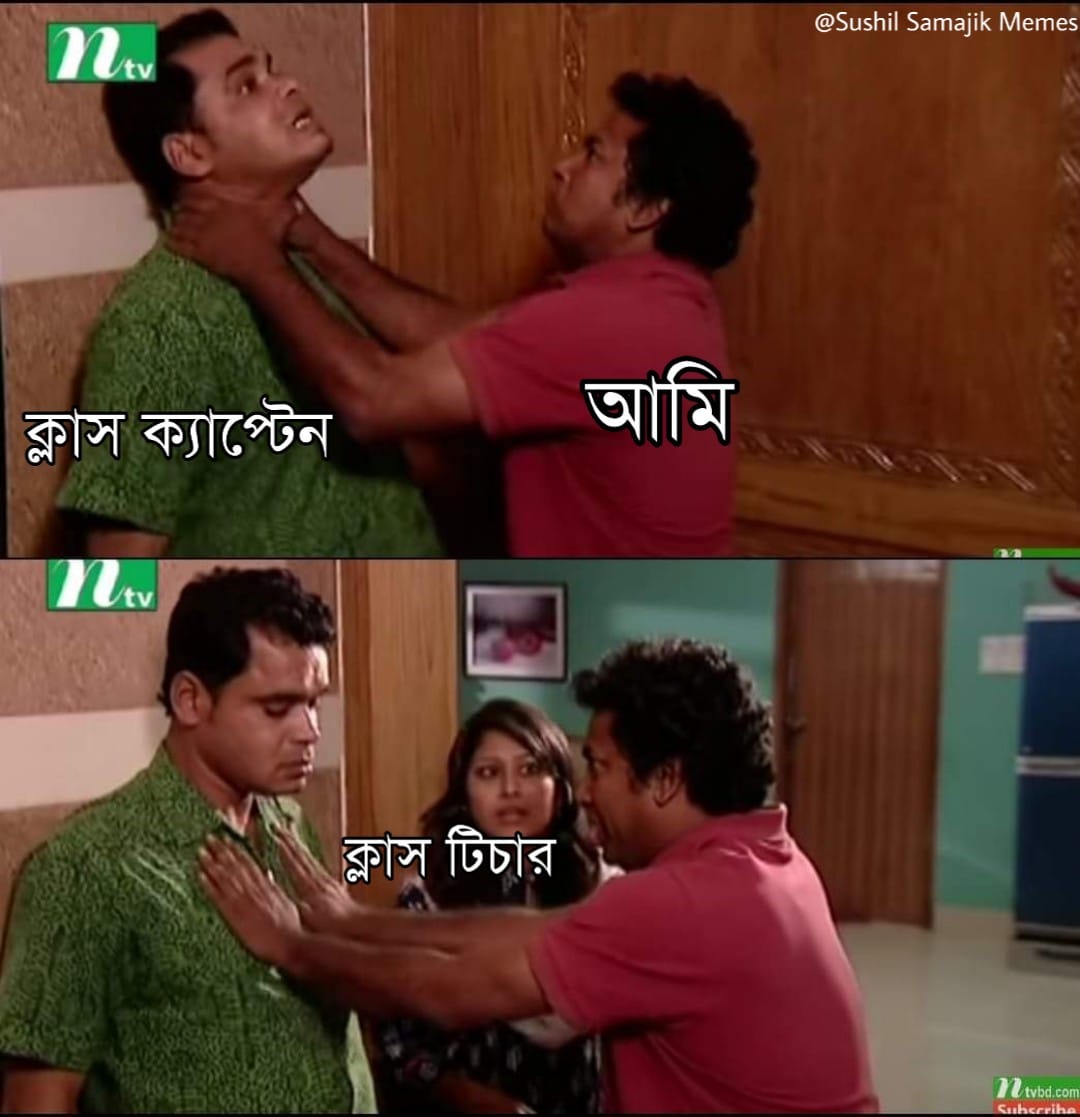
Caption: ক্লাস ক্যাপ্টেন    আমি     ক্লাস টিচার
Label: non-hate